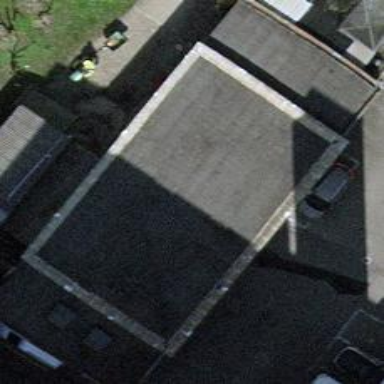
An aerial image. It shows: Shed.